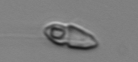
Label: Katodinium_or_Torodinium